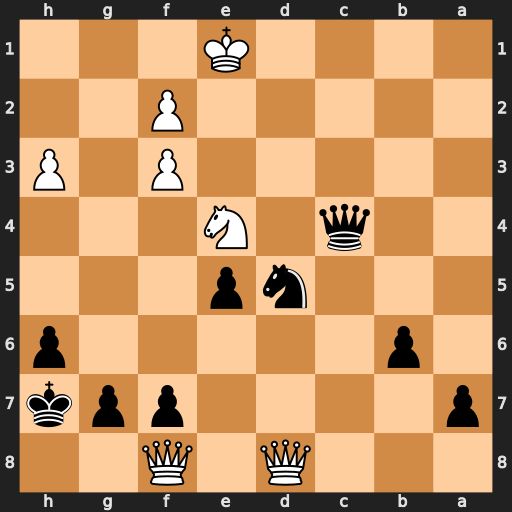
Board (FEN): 3Q1Q2/p4ppk/1p5p/3np3/2q1N3/5P1P/5P2/4K3
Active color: b
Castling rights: -
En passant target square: -
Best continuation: Qc1+ Ke2 Nf4#